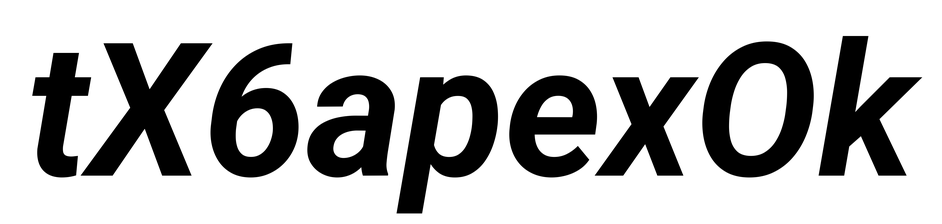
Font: Roboto-Italic_Bold_Italic